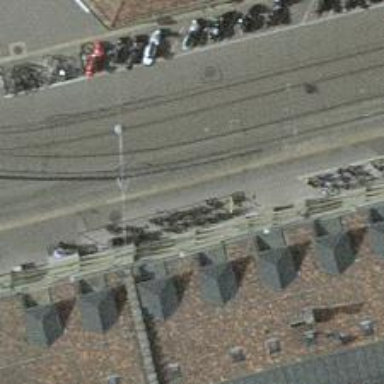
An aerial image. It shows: Bicycle rental service.